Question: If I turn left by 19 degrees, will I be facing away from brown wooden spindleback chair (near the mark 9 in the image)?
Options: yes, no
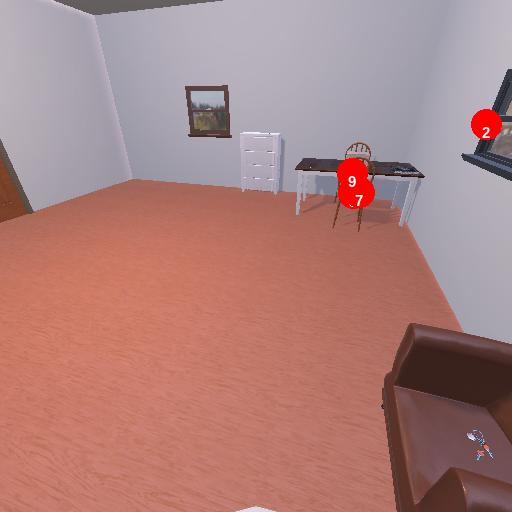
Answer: yes